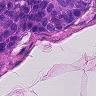
Metastatic tissue present: yes